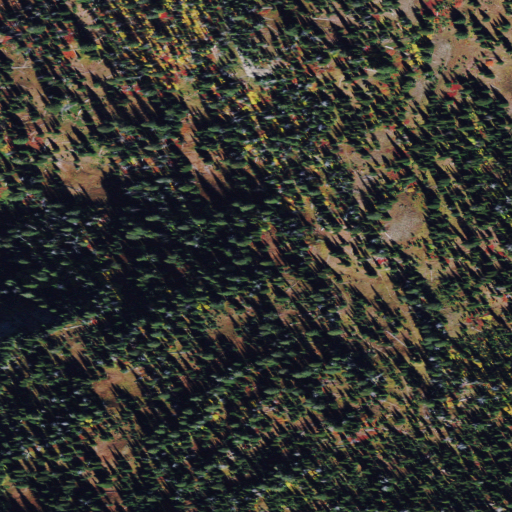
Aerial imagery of gap in Montana named Inspiration Pass containing evergreen forest and shrub